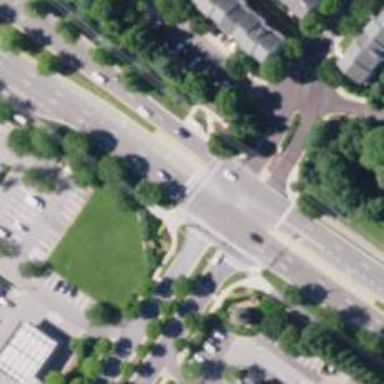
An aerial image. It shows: Marked road crossing.